Interaction volume radius: 5 \u00c5
Interaction volume height: 20 \u00c5
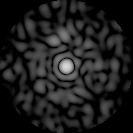
Disorder parameter: 0.8421